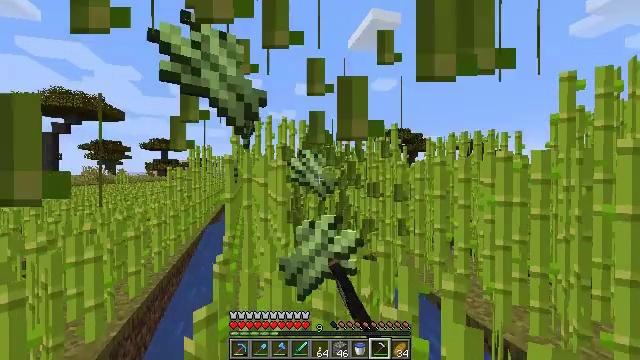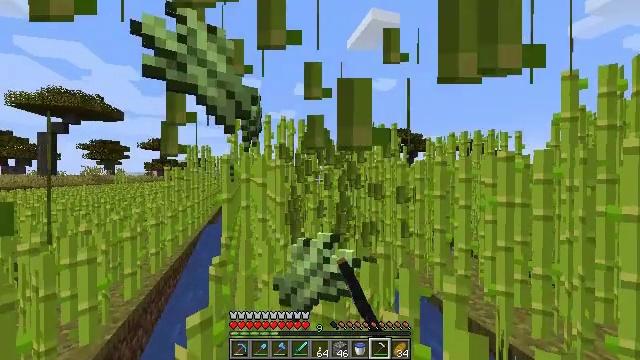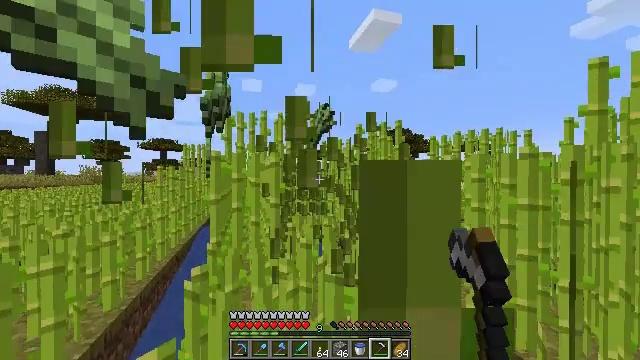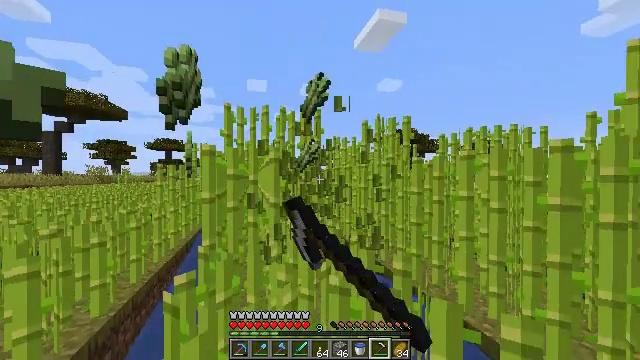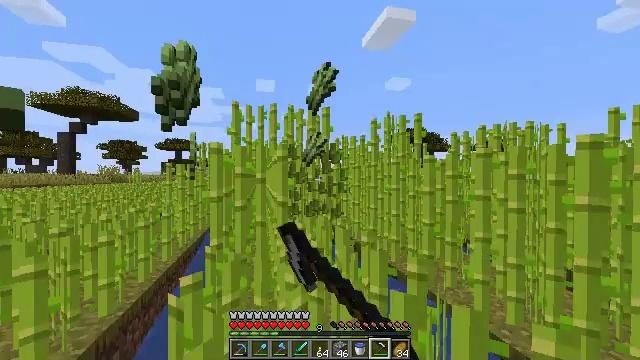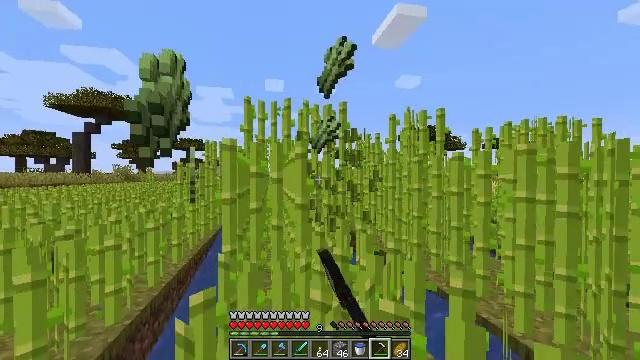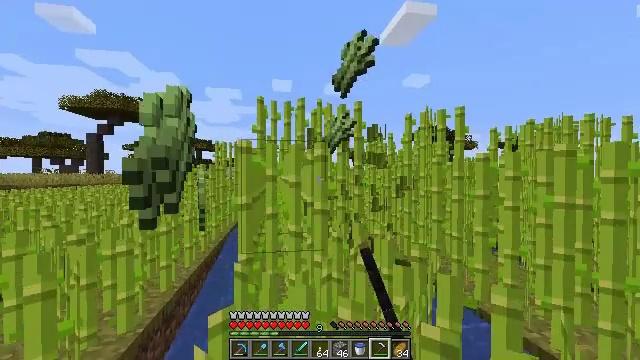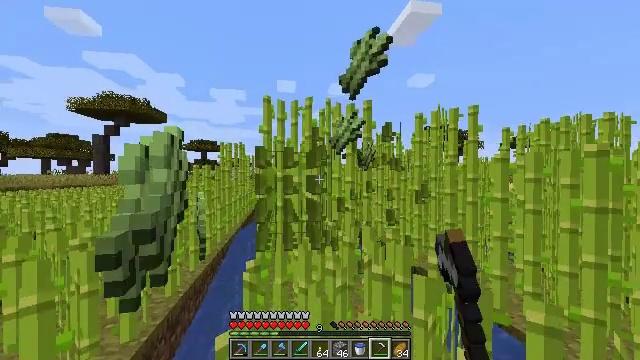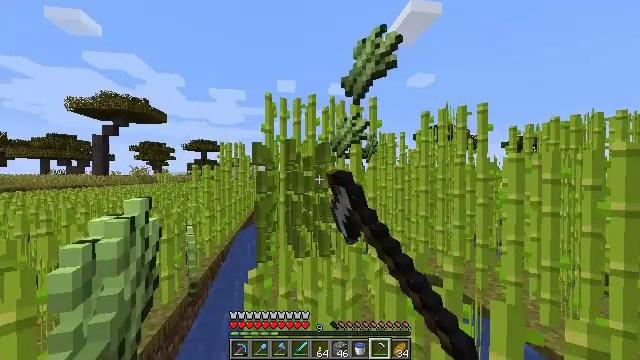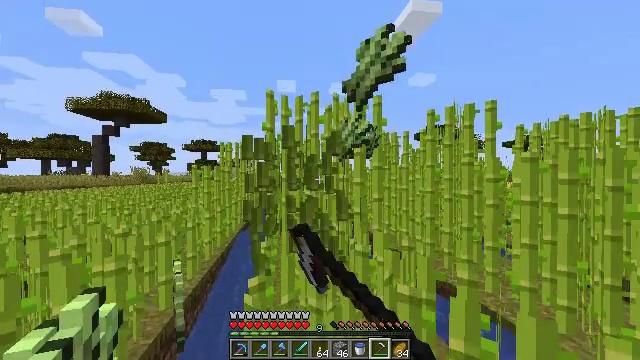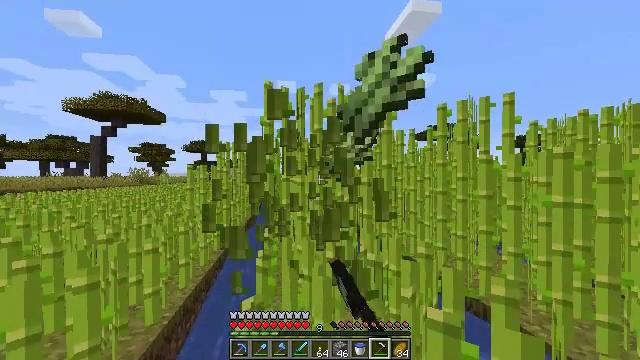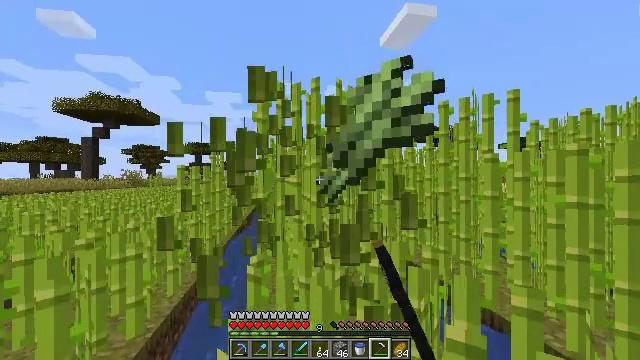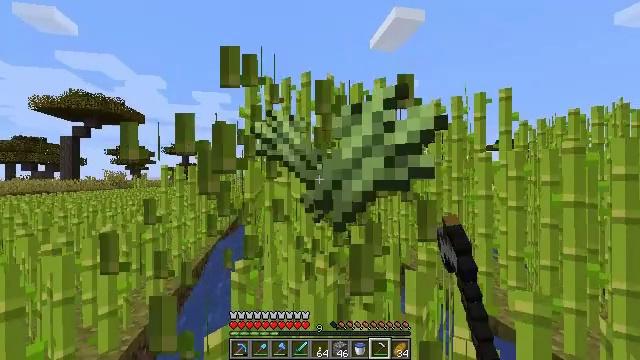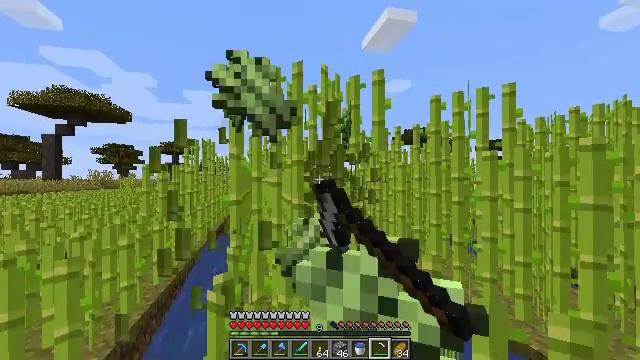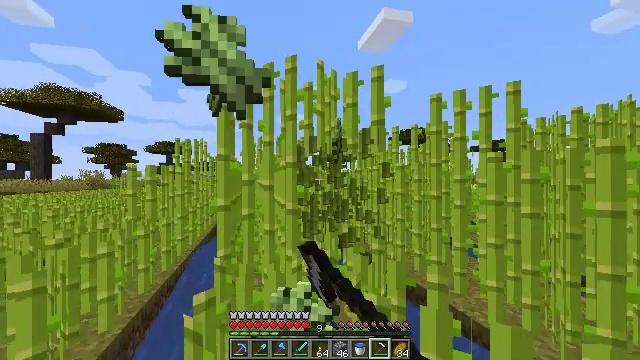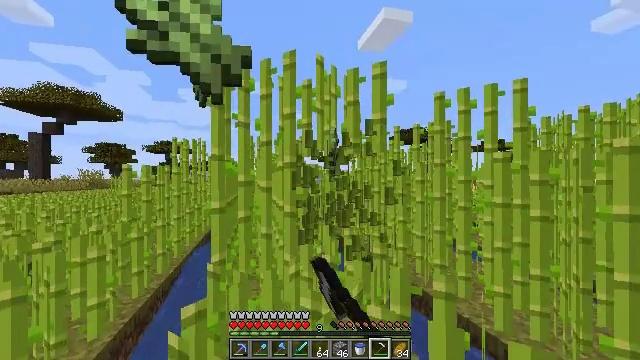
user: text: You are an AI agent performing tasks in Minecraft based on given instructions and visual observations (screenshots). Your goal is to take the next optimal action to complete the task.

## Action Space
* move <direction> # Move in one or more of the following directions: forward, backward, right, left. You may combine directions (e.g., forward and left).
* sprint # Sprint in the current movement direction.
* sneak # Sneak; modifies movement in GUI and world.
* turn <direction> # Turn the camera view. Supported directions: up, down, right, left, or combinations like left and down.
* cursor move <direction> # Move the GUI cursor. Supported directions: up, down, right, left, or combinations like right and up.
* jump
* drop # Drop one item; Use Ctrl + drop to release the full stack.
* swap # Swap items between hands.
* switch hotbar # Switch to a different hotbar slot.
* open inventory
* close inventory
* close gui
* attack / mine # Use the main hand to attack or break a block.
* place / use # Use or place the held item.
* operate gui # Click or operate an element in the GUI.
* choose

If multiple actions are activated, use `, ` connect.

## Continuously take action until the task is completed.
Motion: motion action
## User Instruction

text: Gather sugar cane for crafting.
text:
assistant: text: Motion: move forward, attack / mine
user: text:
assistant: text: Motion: move forward, attack / mine
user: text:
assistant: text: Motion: move forward, turn left, attack / mine
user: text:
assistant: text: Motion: move forward and move left, turn left, attack / mine
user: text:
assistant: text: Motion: move forward and move left, turn left, attack / mine
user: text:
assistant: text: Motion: move forward and move left, turn left, attack / mine
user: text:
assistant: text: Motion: move forward, attack / mine
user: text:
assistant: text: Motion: move forward, attack / mine
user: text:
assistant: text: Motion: move forward, attack / mine
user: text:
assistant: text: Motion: move forward, attack / mine
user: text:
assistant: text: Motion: move forward, attack / mine
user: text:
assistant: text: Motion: move forward, turn right, attack / mine
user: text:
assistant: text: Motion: move forward, turn right, attack / mine
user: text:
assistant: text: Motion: move forward, attack / mine
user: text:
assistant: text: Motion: move forward, attack / mine
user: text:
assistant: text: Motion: move forward, attack / mine
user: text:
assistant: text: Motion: move forward, attack / mine
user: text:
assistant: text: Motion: move forward and move left, turn left, attack / mine
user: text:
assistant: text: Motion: move forward and move left, turn left, attack / mine
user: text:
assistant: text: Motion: move forward and move left, turn left, attack / mine
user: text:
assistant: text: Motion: move forward, attack / mine
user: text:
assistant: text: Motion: move forward, attack / mine
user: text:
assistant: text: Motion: move forward, attack / mine
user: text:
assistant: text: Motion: move forward, attack / mine
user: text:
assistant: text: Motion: move forward, turn right, attack / mine
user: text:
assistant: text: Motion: move forward, turn right, attack / mine
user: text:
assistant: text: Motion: move forward, turn right, attack / mine
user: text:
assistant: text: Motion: move forward, attack / mine
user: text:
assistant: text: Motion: move forward, attack / mine
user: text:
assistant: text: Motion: move forward, turn left, attack / mine